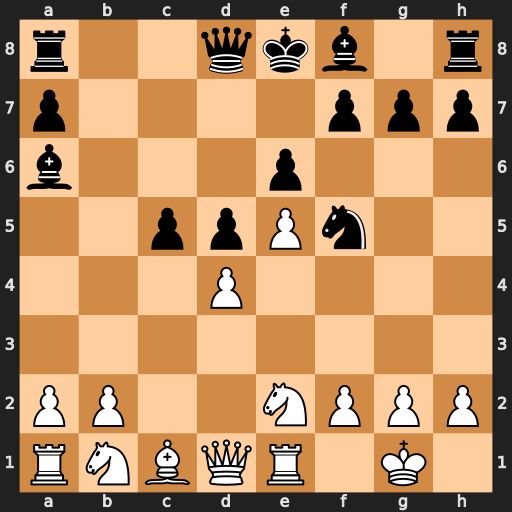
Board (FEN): r2qkb1r/p4ppp/b3p3/2ppPn2/3P4/8/PP2NPPP/RNBQR1K1
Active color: w
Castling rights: kq
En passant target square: -
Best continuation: Qa4+ Bb5 Qxb5+